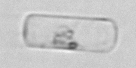
Label: Guinardia_delicatula